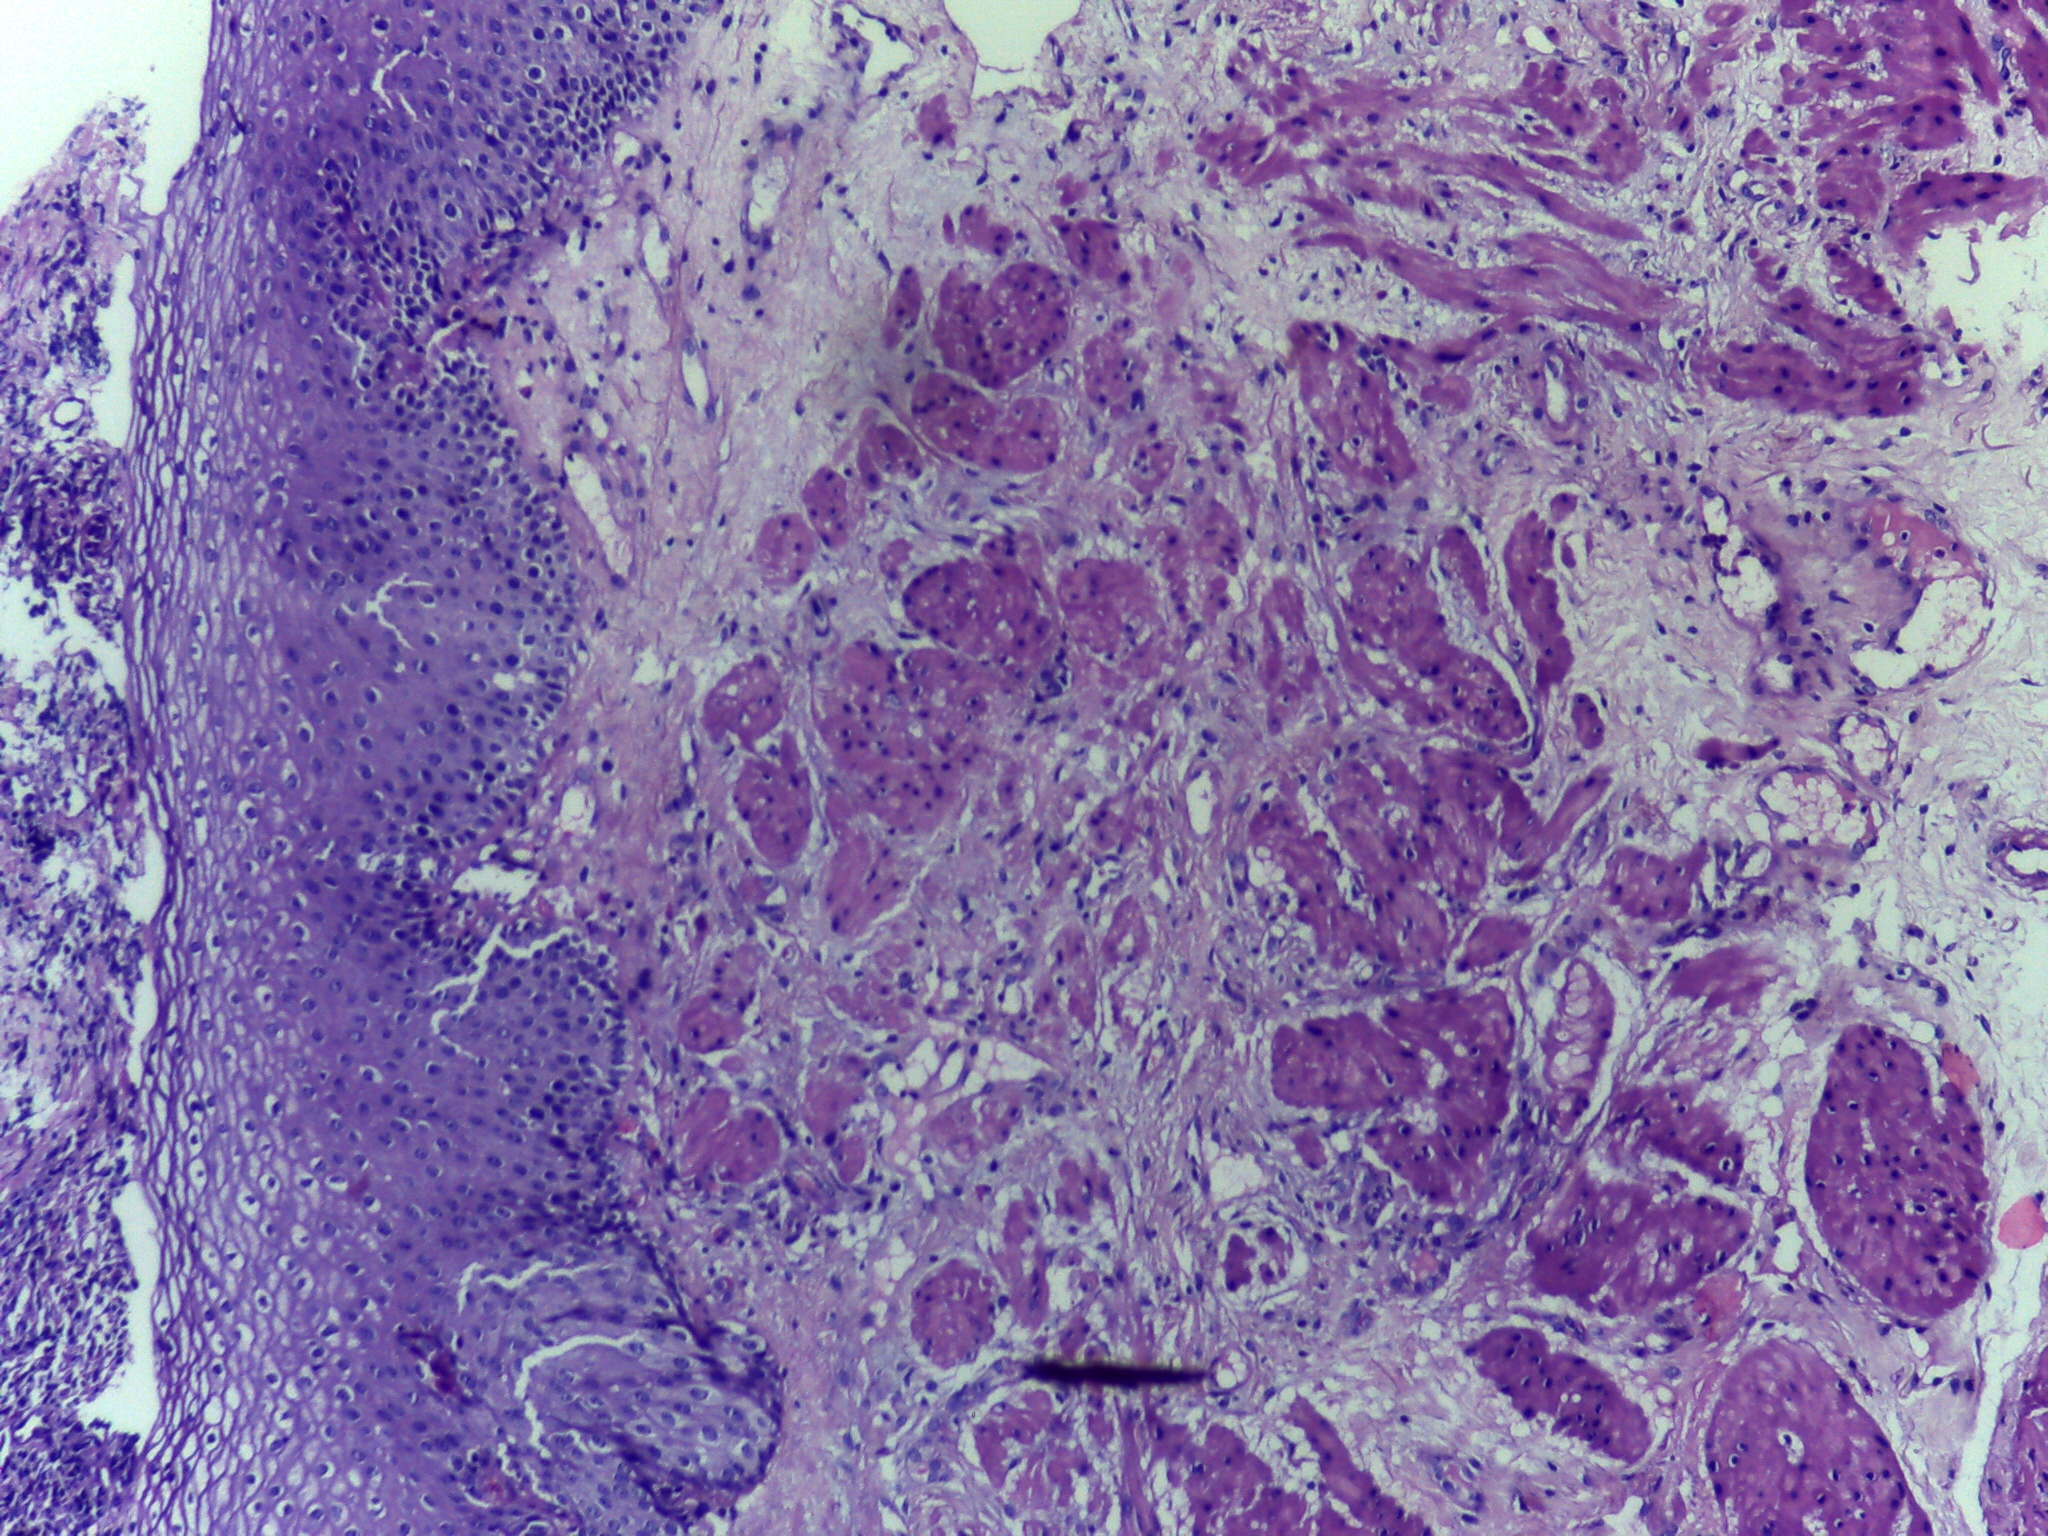
Diagnosis: Normal